I will show an image sequence of human cooking. I have annotated the images with numbered circles. Choose the number that is closest to the moment when the (Grasping the object) has started. You are a five-time world champion in this game. Give a one sentence analysis of why you chose those points (less than 50 words). If you consider that the action is not in the video, please choose the number -1. Provide your answer at the end in a json file of this format: {"points": []}
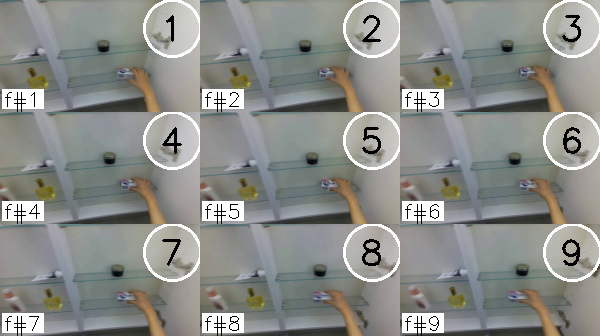
Frame 2 shows the clearest moment of hand-object contact.
{"points": [2]}